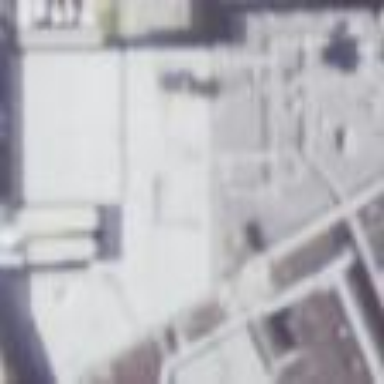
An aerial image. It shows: Industrial building.